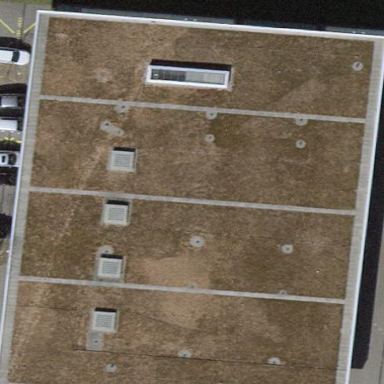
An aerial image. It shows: Flat-roofed commercial building.